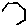
Label: hexagon